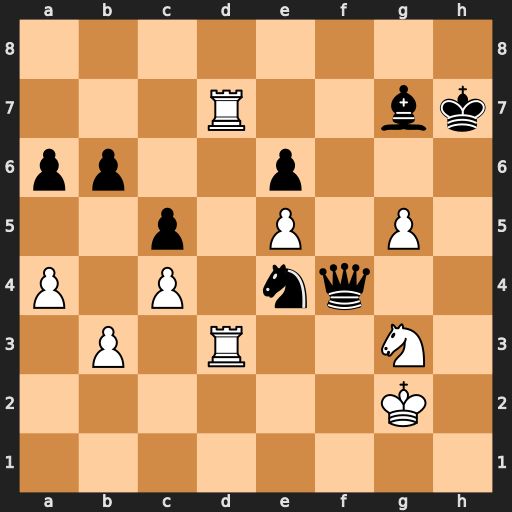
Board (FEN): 8/3R2bk/pp2p3/2p1P1P1/P1P1nq2/1P1R2N1/6K1/8
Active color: w
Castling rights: -
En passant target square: -
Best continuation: Rxg7+ Kxg7 Nh5+ Kg6 Nxf4+